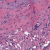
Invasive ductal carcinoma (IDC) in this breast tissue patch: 1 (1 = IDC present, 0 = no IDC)